【题型】填空题　【知识点】解析几何　【难度】easy
已知 $A, B$ 为抛物线 $y^2 = 2px (p > 0)$ 上的两点，若 $\triangle OAB$ 是边长为 $8\sqrt{3}$ 的等边三角形，$O$ 为坐标原点，则抛物线方程为\underline{\qquad\qquad}.
【解答】
【答案】 $y^2 = 4x$

【分析】 抛物线与其上的等边三角形都关于 $x$ 轴对称，不妨取 $A$ 在第一象限，根据对称性求出 $A$ 点坐标，代入抛物线方程中即可得答案.

【详解】 抛物线与其上的等边三角形都关于 $x$ 轴对称，则 $A, B$ 两点关于 $x$ 轴对称，

$x$ 轴是等边三角形边 $AB$ 的垂直平分线，不妨取 $A$ 在第一象限，

如图，由 $|OA| = 8\sqrt{3}, \angle AOx = 30^\circ$，得 $A(12, 4\sqrt{3})$；

将 $A(12, 4\sqrt{3})$ 代入抛物线方程中得 $48 = 24p$，

所以 $p = 2$，抛物线方程为 $y^2 = 4x$.

故答案为：$y^2 = 4x$.
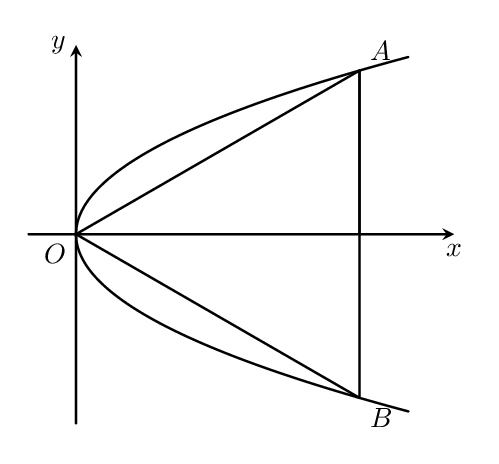